Question: I'm trying to appropriately handle a HTTP status error (404, 501, etc) that might be returned by any AJAX call in jQuery (I'm using version 1.6.4) however for the life of me I can't get out the appropriate response code (all values are '0' or 'error' and nothing more specific).
UPDATE: created a JSFIDDLE <URL>
UPDATE: added 'statusCode: { *** }' as per 3nigma's suggestion BUT which does not fire
'''
<!DOCTYPE html><html>
<head>
<script type="text/javascript" src="http://ajax.googleapis.com/ajax/libs/jquery/1.6.4/jquery.min.js"></script>
<script type="text/javascript">
function doAjax()
{
$.ajax({
type: "GET",
url: "http://www.non-existant-url.com/",
success: function(data, textStatus, jqXHR){
alert("Success");
},
error: function (xhr, textStatus, errorThrown) {
console.log("xhr.status: " + xhr.status);
console.log("xhr.statusText: " + xhr.statusText);
console.log("xhr.readyState: " + xhr.readyState);
console.log("xhr.responseText: " + xhr.responseText);
console.log("xhr.responseXML: " + xhr.responseXML);
console.log("textStatus: " + textStatus);
console.log("errorThrown: " + errorThrown);
console.log("xhr.redirect: " + xhr.redirect);
},
statusCode: {
404: function () { console.log("404"); },
501: function () { console.log("501"); },
502: function () { console.log("502"); }
}
});
}
</script>
</head>
<body><button onclick="doAjax();">Do AJAX</button></body>
</html>
'''
The output I get is as follows:

FYI I've studied the documentation at...
<URL>
<URL>
but the jqXHR doesn't seem to be populating properly. I must be doing something wrong and I've run out of ideas now so I would really appreciate some help. Thanks!
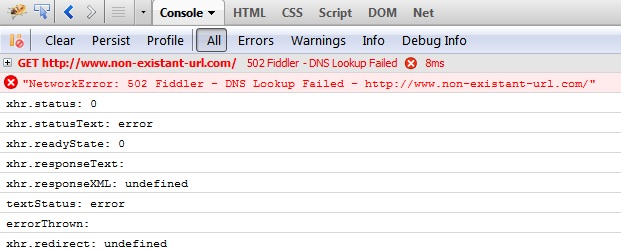
Answer: I'm a numpty, ajax doesn't work cross-domain for security reasons. If I change the url so that its targetting the same domain as the host then the status codes and text etc is miraculously populated.
I've added another JSFIDDLE example to demonstrate this <URL>.